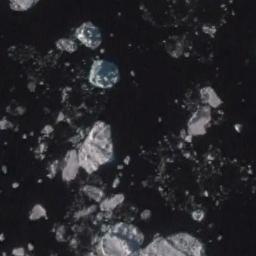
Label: sea_ice